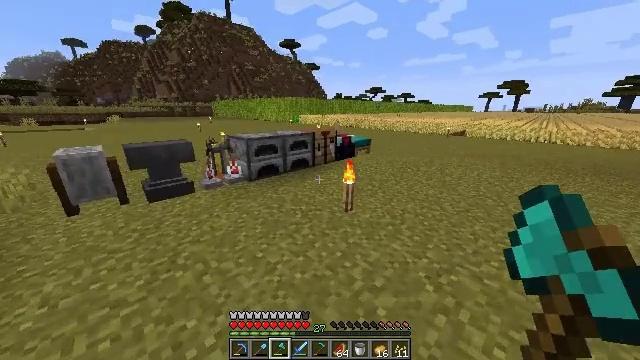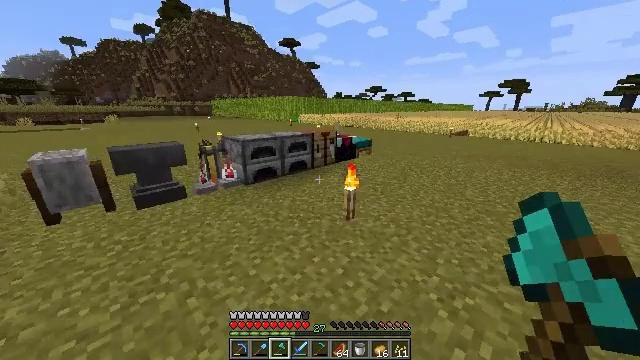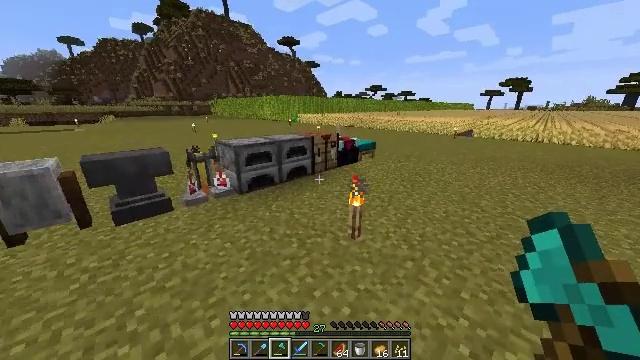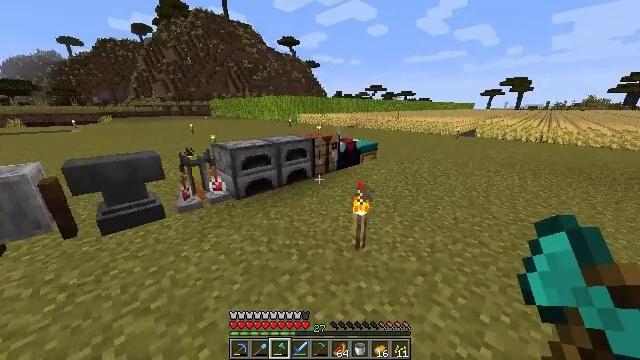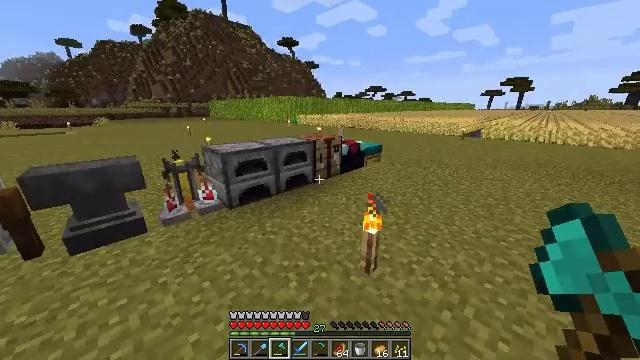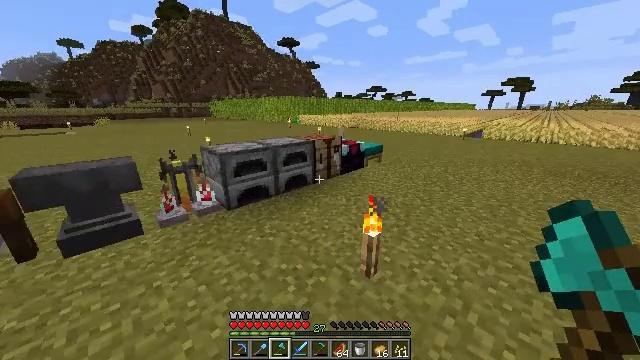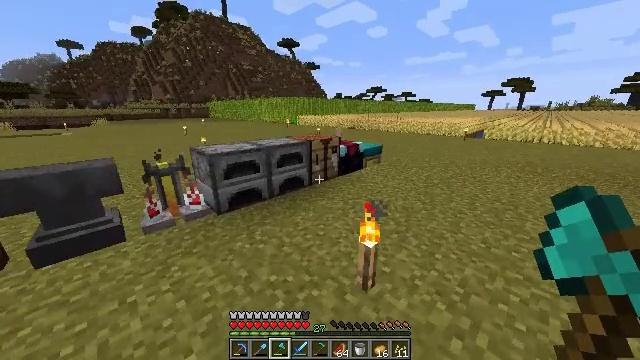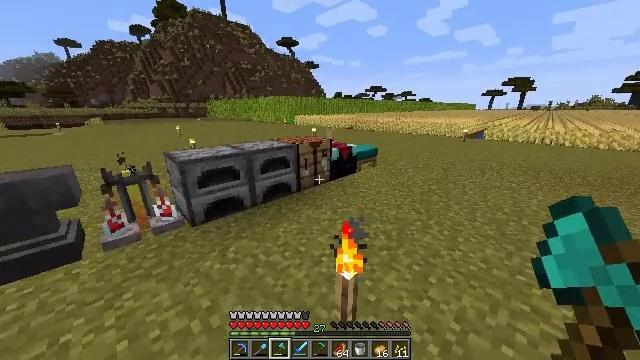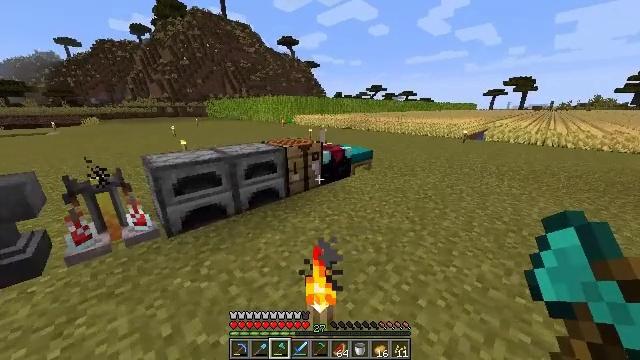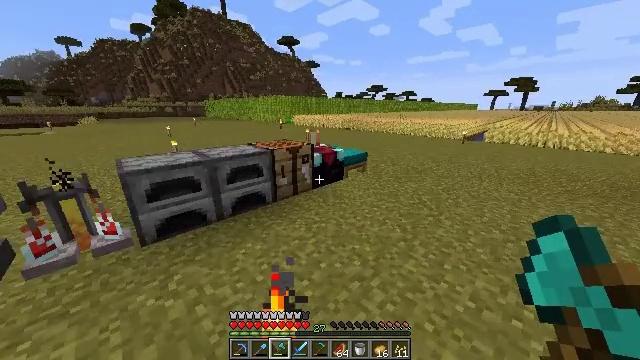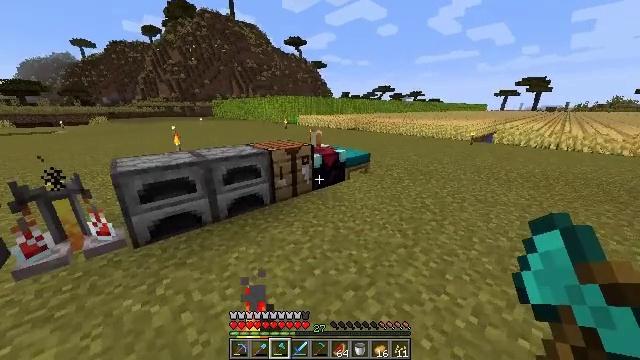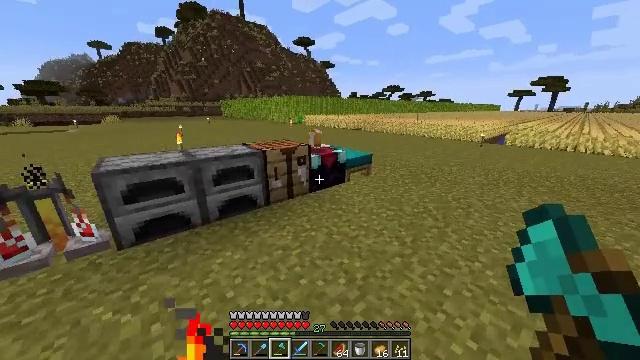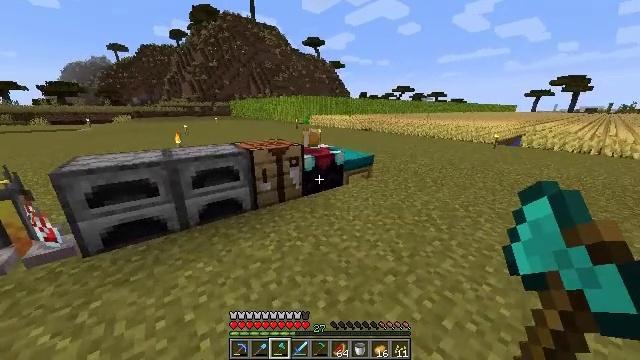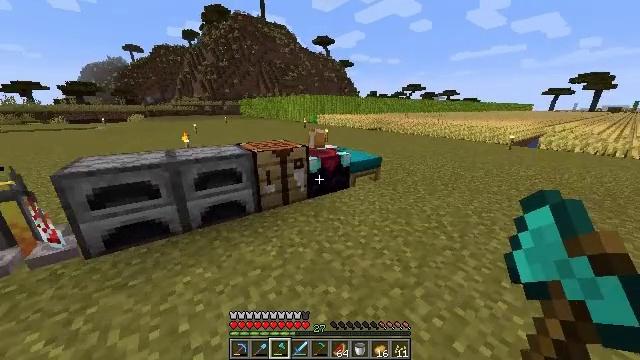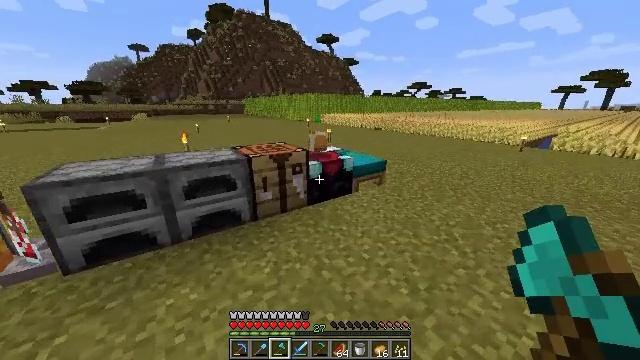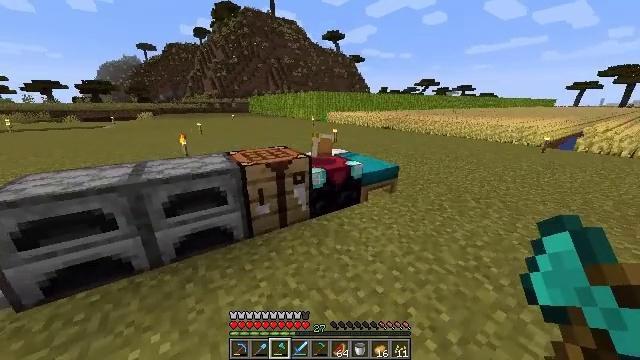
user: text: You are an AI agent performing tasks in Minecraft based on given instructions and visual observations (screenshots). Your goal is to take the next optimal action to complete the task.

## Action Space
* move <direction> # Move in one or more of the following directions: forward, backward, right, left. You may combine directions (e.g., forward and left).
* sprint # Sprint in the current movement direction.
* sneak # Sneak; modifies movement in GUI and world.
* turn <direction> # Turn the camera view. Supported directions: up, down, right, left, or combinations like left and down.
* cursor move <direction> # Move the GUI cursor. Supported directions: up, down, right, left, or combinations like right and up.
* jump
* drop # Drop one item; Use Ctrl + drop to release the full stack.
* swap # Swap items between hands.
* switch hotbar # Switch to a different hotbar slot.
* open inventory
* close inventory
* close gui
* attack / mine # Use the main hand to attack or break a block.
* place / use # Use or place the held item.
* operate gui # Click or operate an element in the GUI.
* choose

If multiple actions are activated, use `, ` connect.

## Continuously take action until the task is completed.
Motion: motion action
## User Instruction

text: Open the crafting table to craft a melon.
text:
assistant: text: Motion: move forward, sprint
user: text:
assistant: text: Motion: move forward, sprint
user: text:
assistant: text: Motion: move forward, sprint
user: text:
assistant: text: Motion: move forward, sprint
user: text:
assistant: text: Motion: move forward and move right, sprint
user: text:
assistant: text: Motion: move forward and move right, sprint
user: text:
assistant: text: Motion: move forward and move right, sprint
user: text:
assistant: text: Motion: move forward and move right, sprint
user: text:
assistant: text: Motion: move forward and move right, sprint
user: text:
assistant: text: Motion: move forward and move right, sprint, turn left
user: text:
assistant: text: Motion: move forward and move right, sprint, turn left
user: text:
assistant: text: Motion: move forward, sprint, turn left
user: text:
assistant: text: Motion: move forward, sprint, turn left
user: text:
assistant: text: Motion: move forward, sprint, turn left
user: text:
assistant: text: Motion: move forward, sprint, turn left
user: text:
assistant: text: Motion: move forward, sprint
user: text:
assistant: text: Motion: move forward, sprint, turn left and down
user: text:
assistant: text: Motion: move forward, sprint, turn left and down
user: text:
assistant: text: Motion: move forward, sprint, use / place
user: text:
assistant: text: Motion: move forward, sprint, use / place
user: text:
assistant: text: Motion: sprint, use / place
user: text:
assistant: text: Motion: sprint, turn left, use / place
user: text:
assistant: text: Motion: no_op
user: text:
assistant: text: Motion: open gui
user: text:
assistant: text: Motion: no_op
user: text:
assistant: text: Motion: no_op
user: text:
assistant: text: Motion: no_op
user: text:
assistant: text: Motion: no_op
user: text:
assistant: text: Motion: no_op
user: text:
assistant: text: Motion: no_op